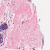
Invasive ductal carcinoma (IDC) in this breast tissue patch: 0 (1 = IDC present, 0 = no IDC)